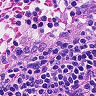
Metastatic tissue present: no